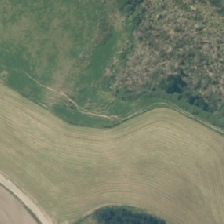
Land cover: shortrotation_cropland